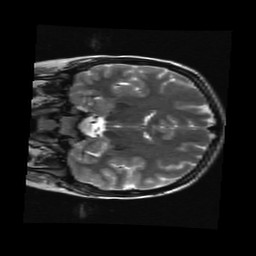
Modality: T2w
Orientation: coronal
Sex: female
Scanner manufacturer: ge
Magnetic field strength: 3 T
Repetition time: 5 s
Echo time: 0.101 s